Question: What is the reading of this measurement?
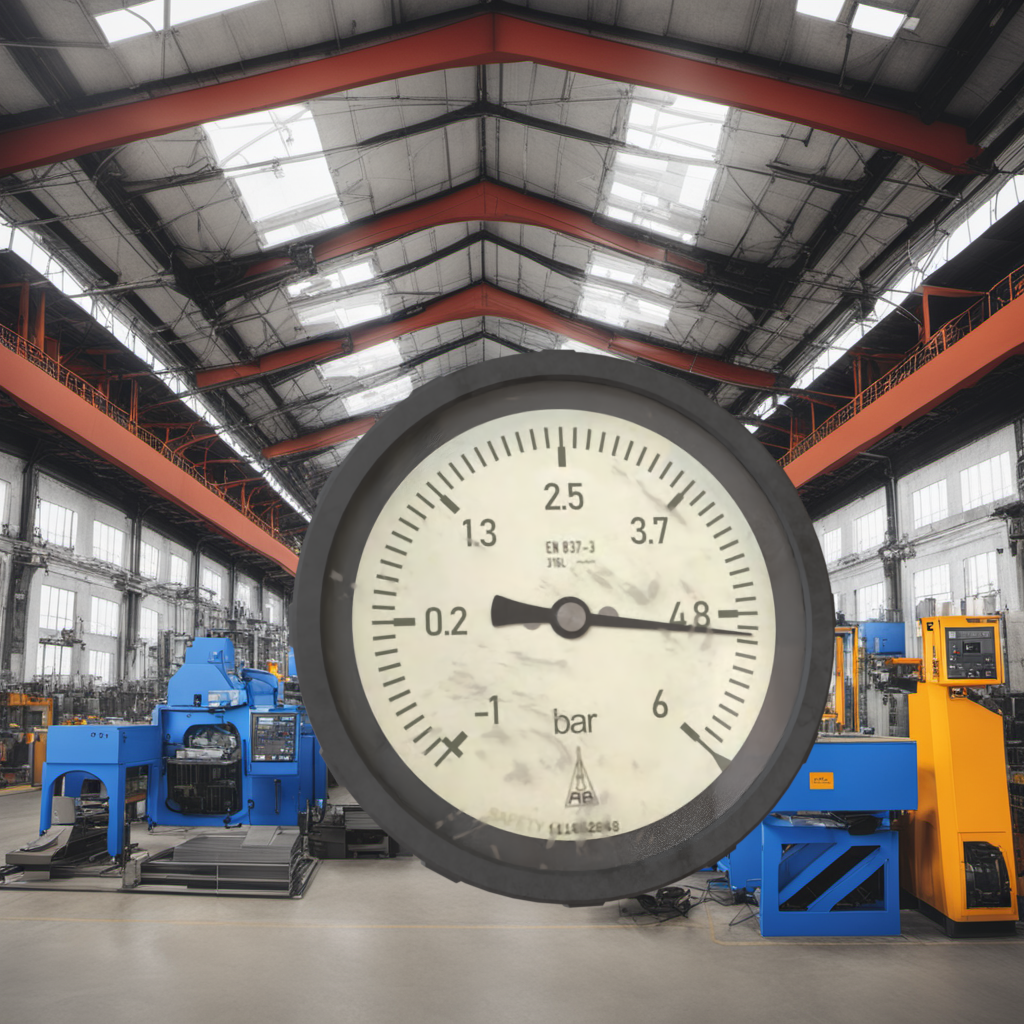
Answer: The result is 5.01
Question: What is the value range of this measurement?
Answer: The range is from -1 to 6
Question: What is the minimum and maximum value of the measurement shown in the image?
Answer: The minimum value is -1 and the maximum value is 6